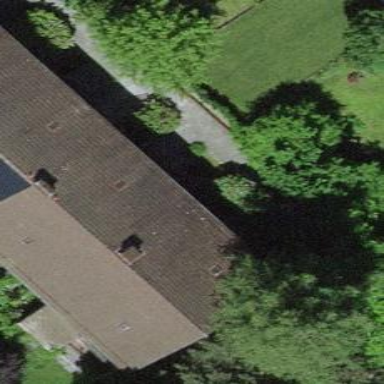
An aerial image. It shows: Semi-detached house.